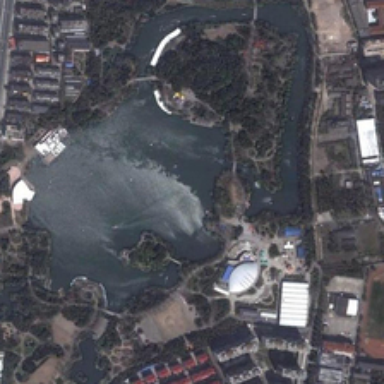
Many buildings and green trees are around a pond in a park .